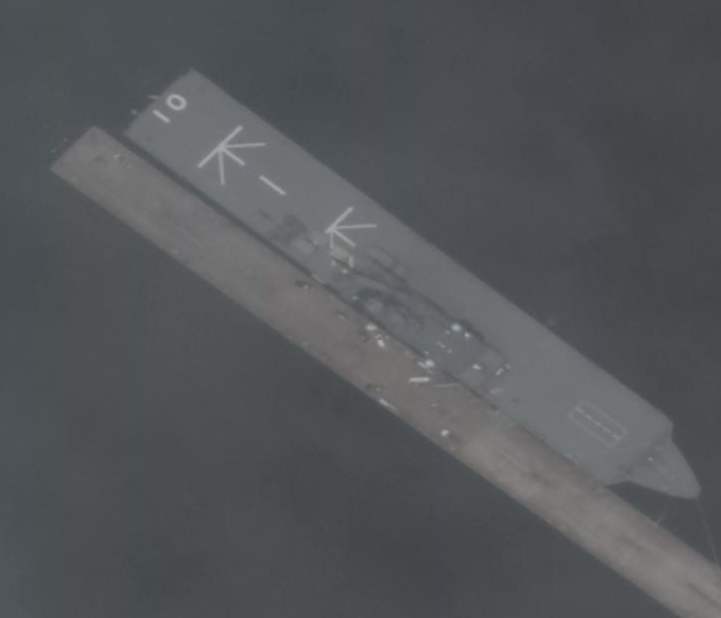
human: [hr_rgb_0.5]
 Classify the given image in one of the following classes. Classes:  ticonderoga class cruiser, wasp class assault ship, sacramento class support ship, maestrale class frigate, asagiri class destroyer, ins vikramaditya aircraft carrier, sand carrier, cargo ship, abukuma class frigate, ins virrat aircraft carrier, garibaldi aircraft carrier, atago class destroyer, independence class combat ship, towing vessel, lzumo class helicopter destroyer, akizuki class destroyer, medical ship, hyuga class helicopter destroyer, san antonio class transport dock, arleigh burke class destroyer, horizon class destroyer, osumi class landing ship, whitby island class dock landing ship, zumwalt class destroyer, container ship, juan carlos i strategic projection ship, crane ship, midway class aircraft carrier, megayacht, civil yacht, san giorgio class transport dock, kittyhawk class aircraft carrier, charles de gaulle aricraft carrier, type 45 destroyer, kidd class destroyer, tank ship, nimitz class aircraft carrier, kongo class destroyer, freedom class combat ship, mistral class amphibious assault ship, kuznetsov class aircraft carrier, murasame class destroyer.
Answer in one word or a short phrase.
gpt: Osumi class landing ship